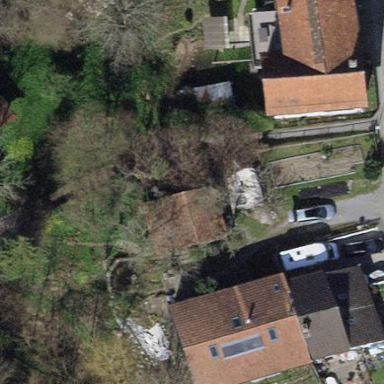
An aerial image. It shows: Simple and straightforward house.